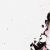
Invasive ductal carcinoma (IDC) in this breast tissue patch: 0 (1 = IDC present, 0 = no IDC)